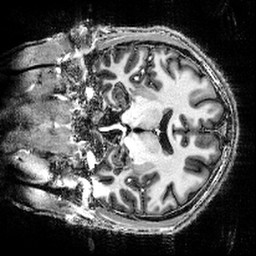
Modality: T1w
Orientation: coronal
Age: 26
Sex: male
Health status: healthy
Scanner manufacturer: siemens
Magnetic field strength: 9.4 T
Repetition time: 6 s
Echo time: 0.0023 s